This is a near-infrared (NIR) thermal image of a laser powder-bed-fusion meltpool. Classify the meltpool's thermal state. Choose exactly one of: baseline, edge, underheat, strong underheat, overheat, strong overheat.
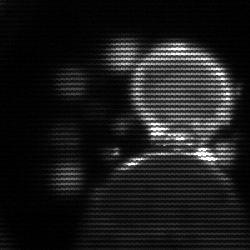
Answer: edge